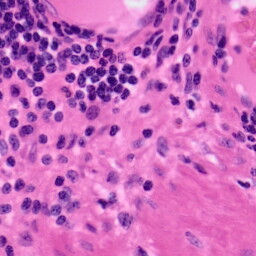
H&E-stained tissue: Colon